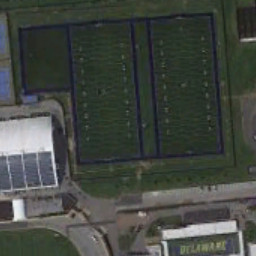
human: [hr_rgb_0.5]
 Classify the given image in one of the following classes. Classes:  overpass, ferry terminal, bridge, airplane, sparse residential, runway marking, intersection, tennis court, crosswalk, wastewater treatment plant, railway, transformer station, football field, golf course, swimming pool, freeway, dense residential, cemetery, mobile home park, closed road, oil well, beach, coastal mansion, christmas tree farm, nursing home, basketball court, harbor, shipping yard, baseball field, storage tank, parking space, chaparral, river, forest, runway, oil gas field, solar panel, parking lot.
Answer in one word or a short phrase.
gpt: football field